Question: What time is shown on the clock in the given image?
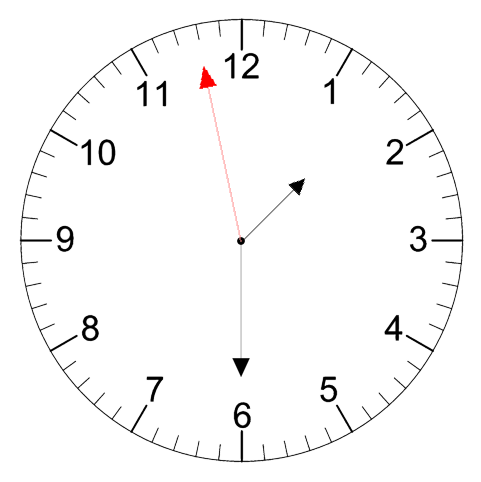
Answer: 01:29:58